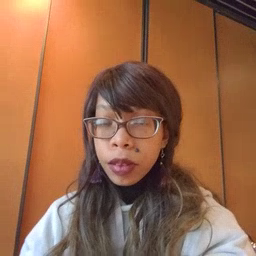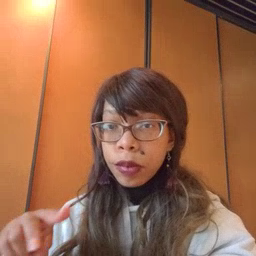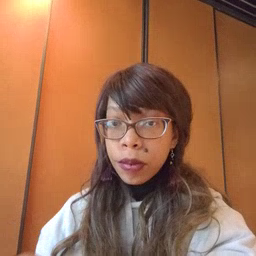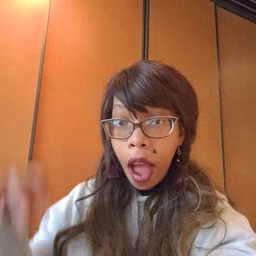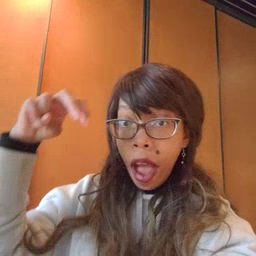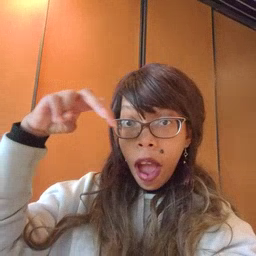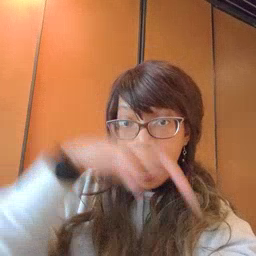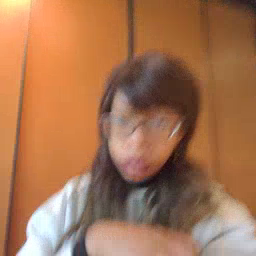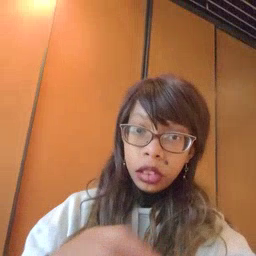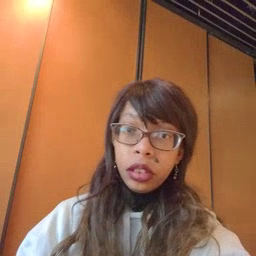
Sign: jump